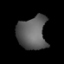
Tissue: lung
Cell type: Others
Senescence score: 0.2101
Nuclear area (px): 941
Mean DAPI intensity: 94.523